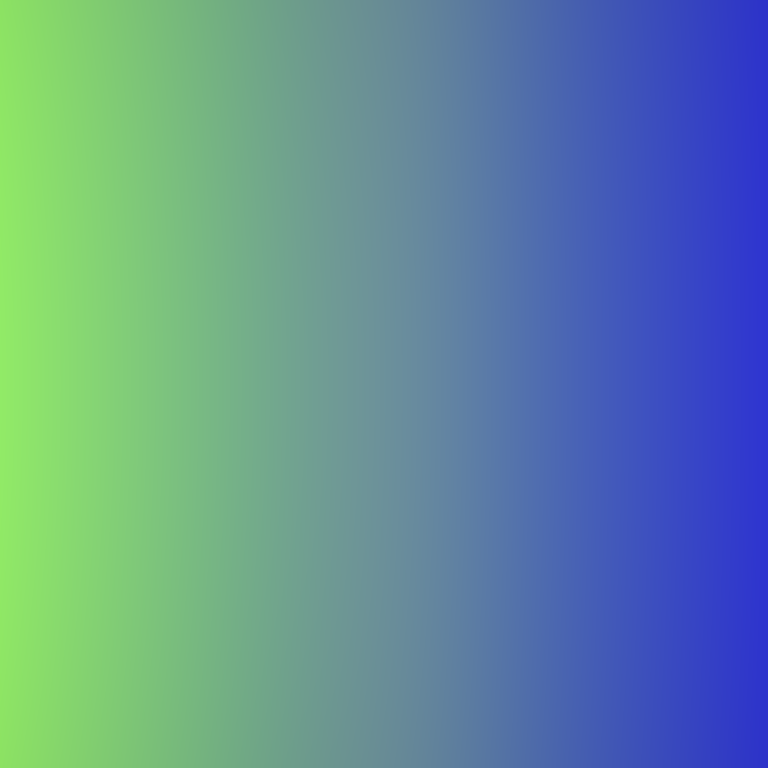
Abstract light effect, smooth gradient from vibrant green to deep blue, calm atmosphere, soft blend, no room, no furniture, no objects.